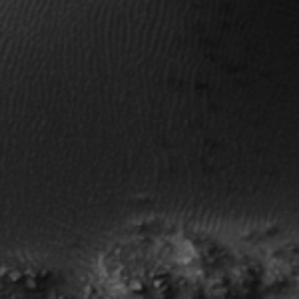
Label: frost